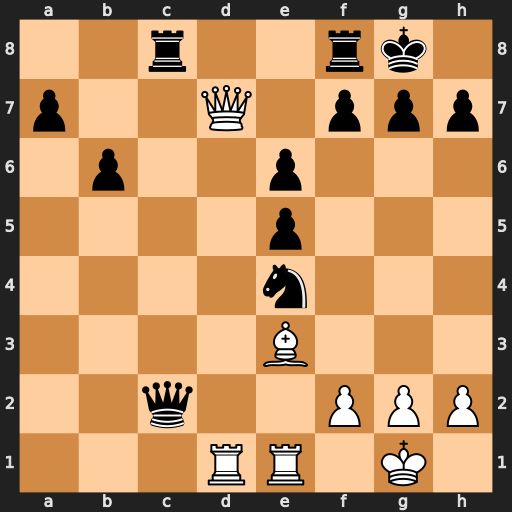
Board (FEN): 2r2rk1/p2Q1ppp/1p2p3/4p3/4n3/4B3/2q2PPP/3RR1K1
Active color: w
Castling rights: -
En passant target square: -
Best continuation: Rc1 Nf6 Qb7 Nd5 Rxc2